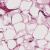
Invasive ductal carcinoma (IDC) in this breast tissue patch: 0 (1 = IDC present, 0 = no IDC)